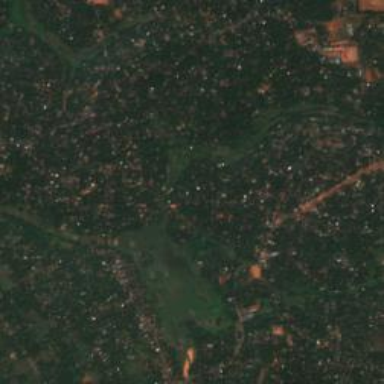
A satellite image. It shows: Village.